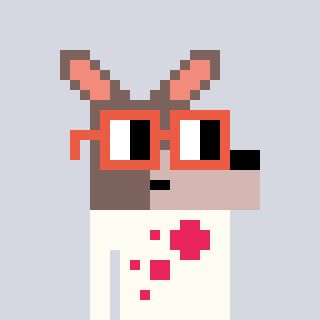
a pixel art character with square orange glasses, a kangaroo-shaped head and a grayscale-colored body on a cool background